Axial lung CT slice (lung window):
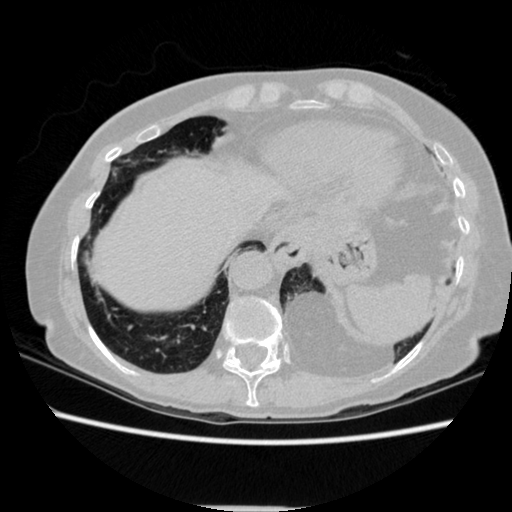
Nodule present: no